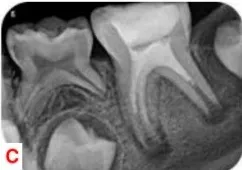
(C) Postoperative radiograph after root canal disinfection, bleeding induction, placement of MM-MTA over blood clot, placement of coronal restoration.
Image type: radiology (x_ray)